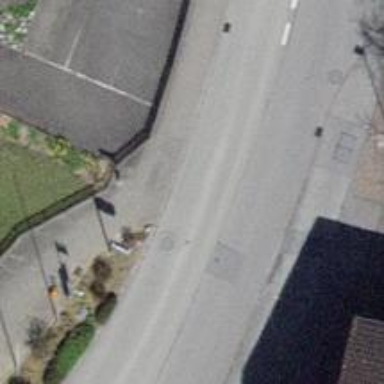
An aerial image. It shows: Bus stop with platform for public transport.